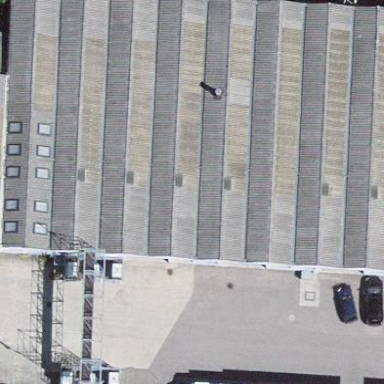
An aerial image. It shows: Warehouse building.